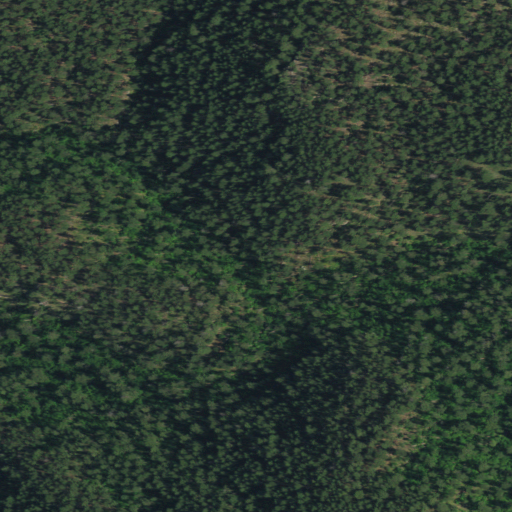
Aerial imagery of valley in South Dakota named Beatty Gulch containing only evergreen forest